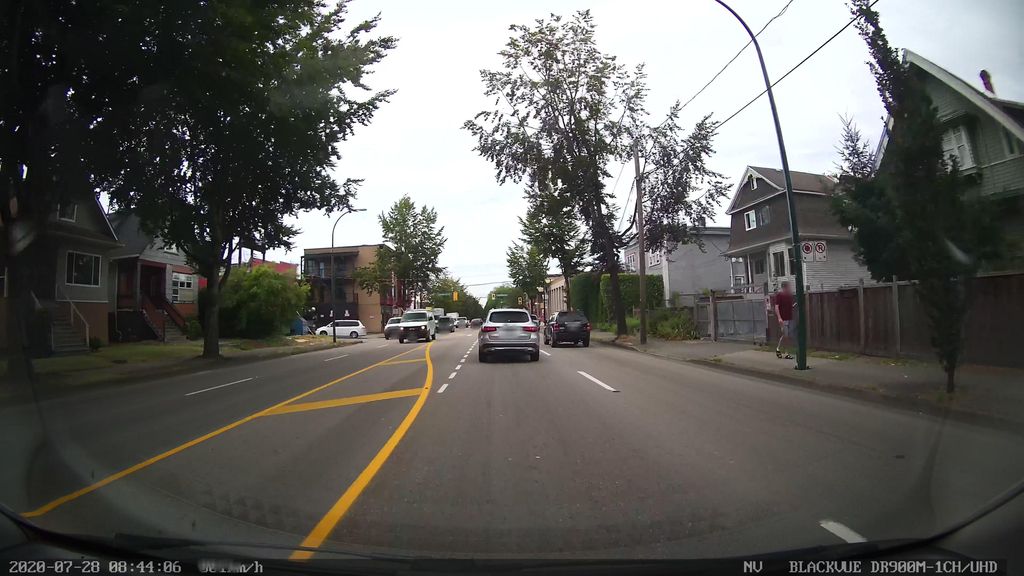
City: vancouver